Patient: sex M, age 35
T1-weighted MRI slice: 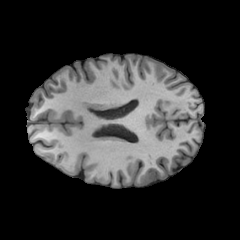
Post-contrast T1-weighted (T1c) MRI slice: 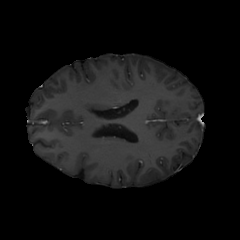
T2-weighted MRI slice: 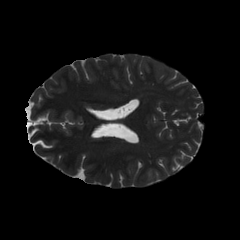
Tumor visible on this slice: no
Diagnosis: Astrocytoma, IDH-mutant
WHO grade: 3